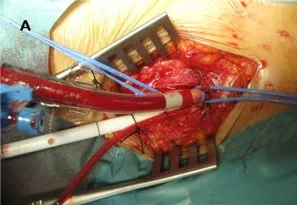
A. Peripheral perfusion through right femoral artery and vein.
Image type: medical_photograph (other_medical_photograph)